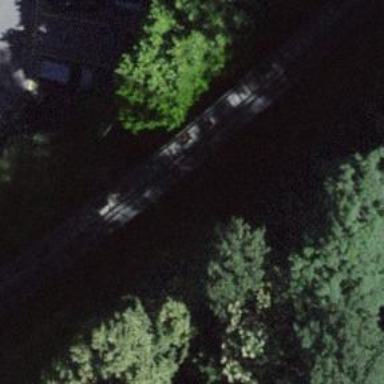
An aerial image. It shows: Funicular railway with one track.